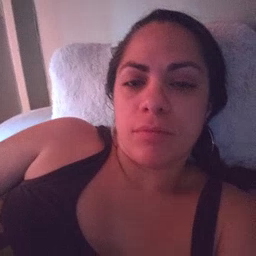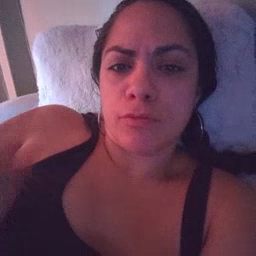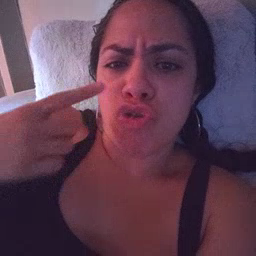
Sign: cry